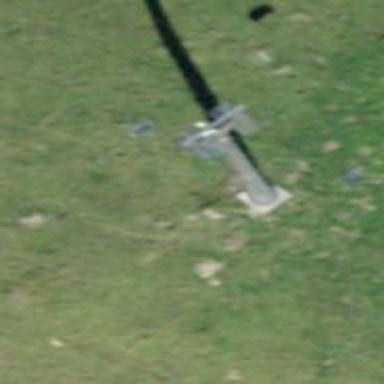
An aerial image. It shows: Pylon used for aerialway.